Question: My site consists of green boxes (divs) that are aligned side-by-side in rows.
There are 3 divs per row, and their heights are suppose to be the same.
Everything works perfectly except for some reason there are 3 divs aligning properly at the bottom of the page.
The problem only occurs on my website though, but works fine in a CodePen for some reason. Can you pinpoint the problem?
<URL>
Here is the <URL>
and here is a screenshot showing the issue on my server:

The div's HTML is:
'''
<a href="http://www.Demo Demo/Land/details_land.html">
<p class="vignette" style="background-image:url(http://jasoncampbell.net46.net/public/5.jpg)"></p>
<div>
<p class="titlebox">Sample Title Title Title</p>
<p>Demo Demo</p>
<p>Demo Demo</p>
</div>
</a>
'''
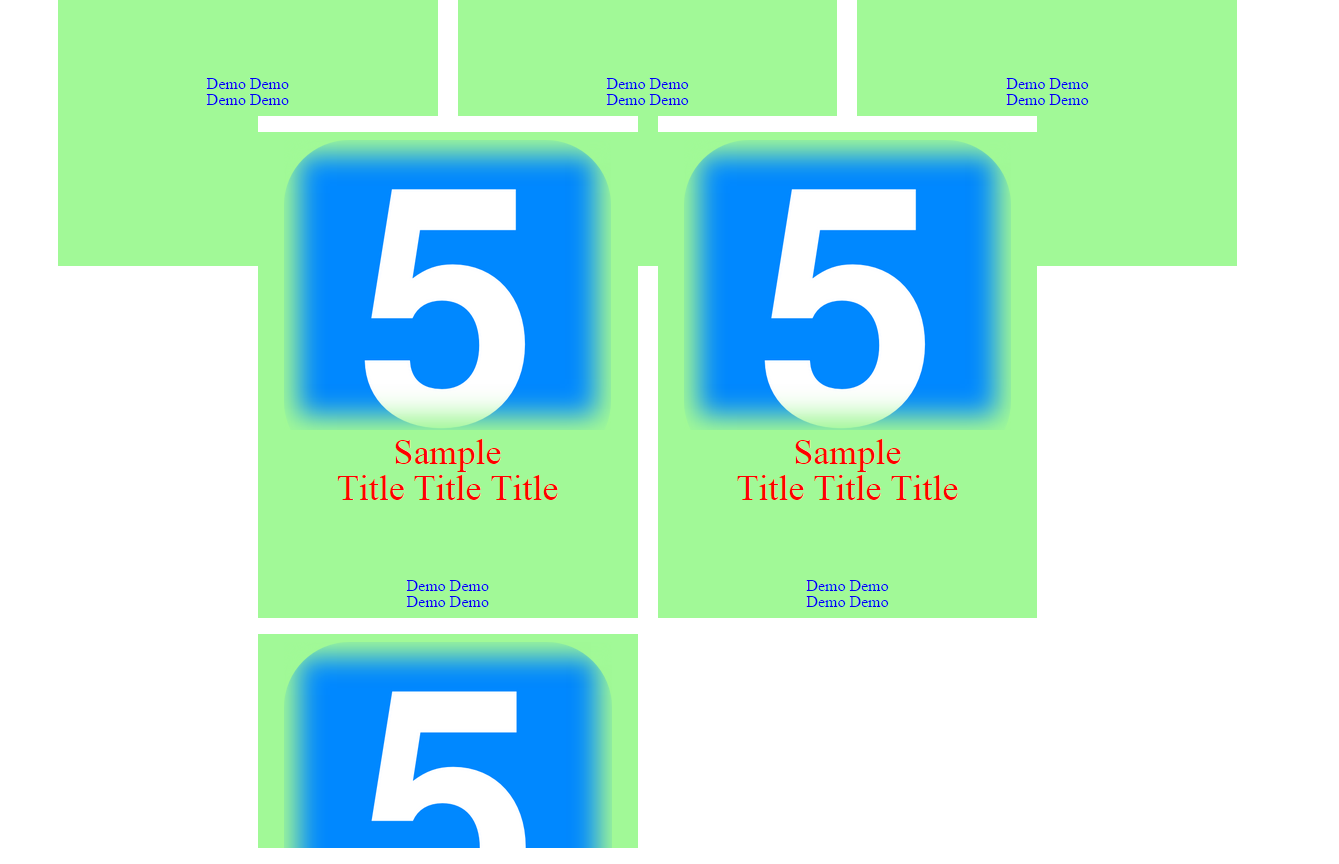
Answer: '''
.mainbox {
width:80%;
margin:auto;
overflow:hidden;
text-align:center;
height: 4000px;
}
.mainbox a {
display: inline-block;
vertical-align: top;
margin: 0 0.5em 0;
width: 25%;
background: #A1F997;
box-shadow: 0 50px 0 #A1F997 , 0 100px #A1F997 , 0 150px #A1F997;
border-top: 1em solid white;
padding: 0.5em;
margin-top: 151px;
height: 450px;}
'''
try it now